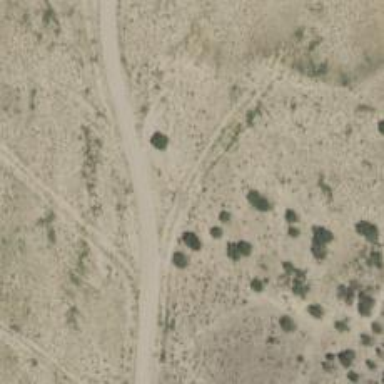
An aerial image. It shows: Unclassified road.